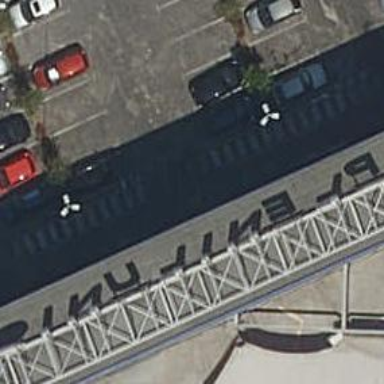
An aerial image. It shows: Parking aisle designated as service road.